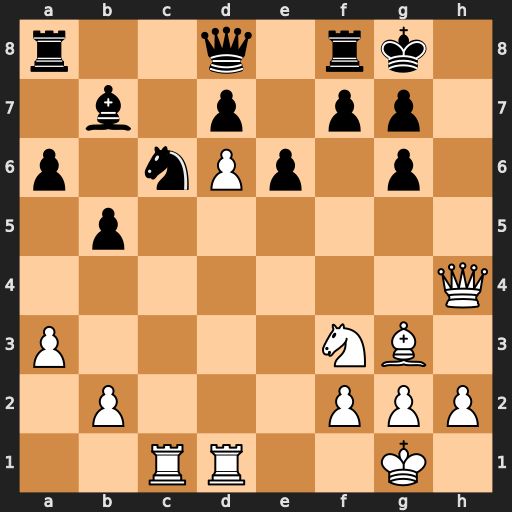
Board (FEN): r2q1rk1/1b1p1pp1/p1nPp1p1/1p6/7Q/P4NB1/1P3PPP/2RR2K1
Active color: w
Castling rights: -
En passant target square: -
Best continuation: Ng5 Qxg5 Qxg5